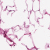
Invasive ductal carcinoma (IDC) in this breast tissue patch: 0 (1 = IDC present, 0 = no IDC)